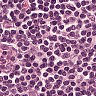
Metastatic tissue present: no